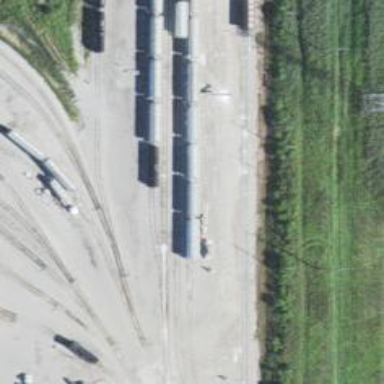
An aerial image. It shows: Rail spur service.